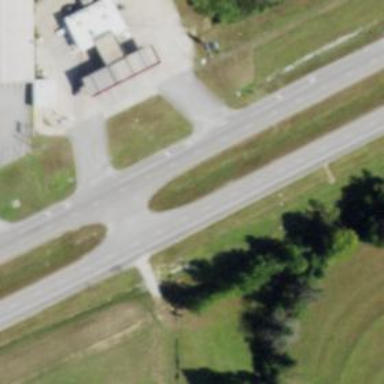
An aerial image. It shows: Asphalt road designated as trunk highway.